Brain MRI, t1w sequence, axial 2D slice.
Patient: age 38, sex F, weight 78 kg, height 1.78 m
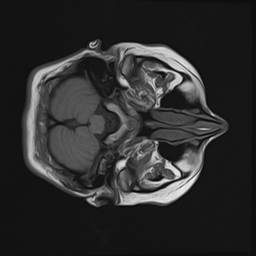